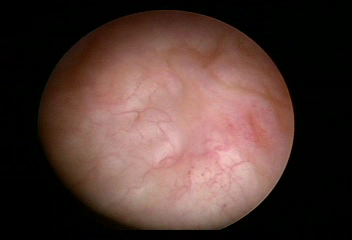
Modality: WLC
Class: Normal mucosa
Bladder cancer association: No